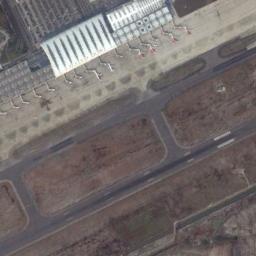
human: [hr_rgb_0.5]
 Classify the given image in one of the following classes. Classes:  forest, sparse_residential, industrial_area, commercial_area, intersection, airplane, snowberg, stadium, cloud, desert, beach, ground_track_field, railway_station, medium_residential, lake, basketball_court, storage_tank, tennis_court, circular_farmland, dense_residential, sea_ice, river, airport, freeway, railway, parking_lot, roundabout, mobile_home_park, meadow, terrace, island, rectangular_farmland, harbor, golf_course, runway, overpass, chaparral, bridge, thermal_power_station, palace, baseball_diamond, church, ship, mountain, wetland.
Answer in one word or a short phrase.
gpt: airport